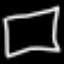
Label: square